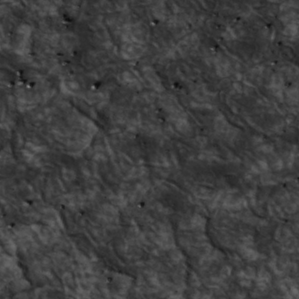
Label: non_frost